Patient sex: M
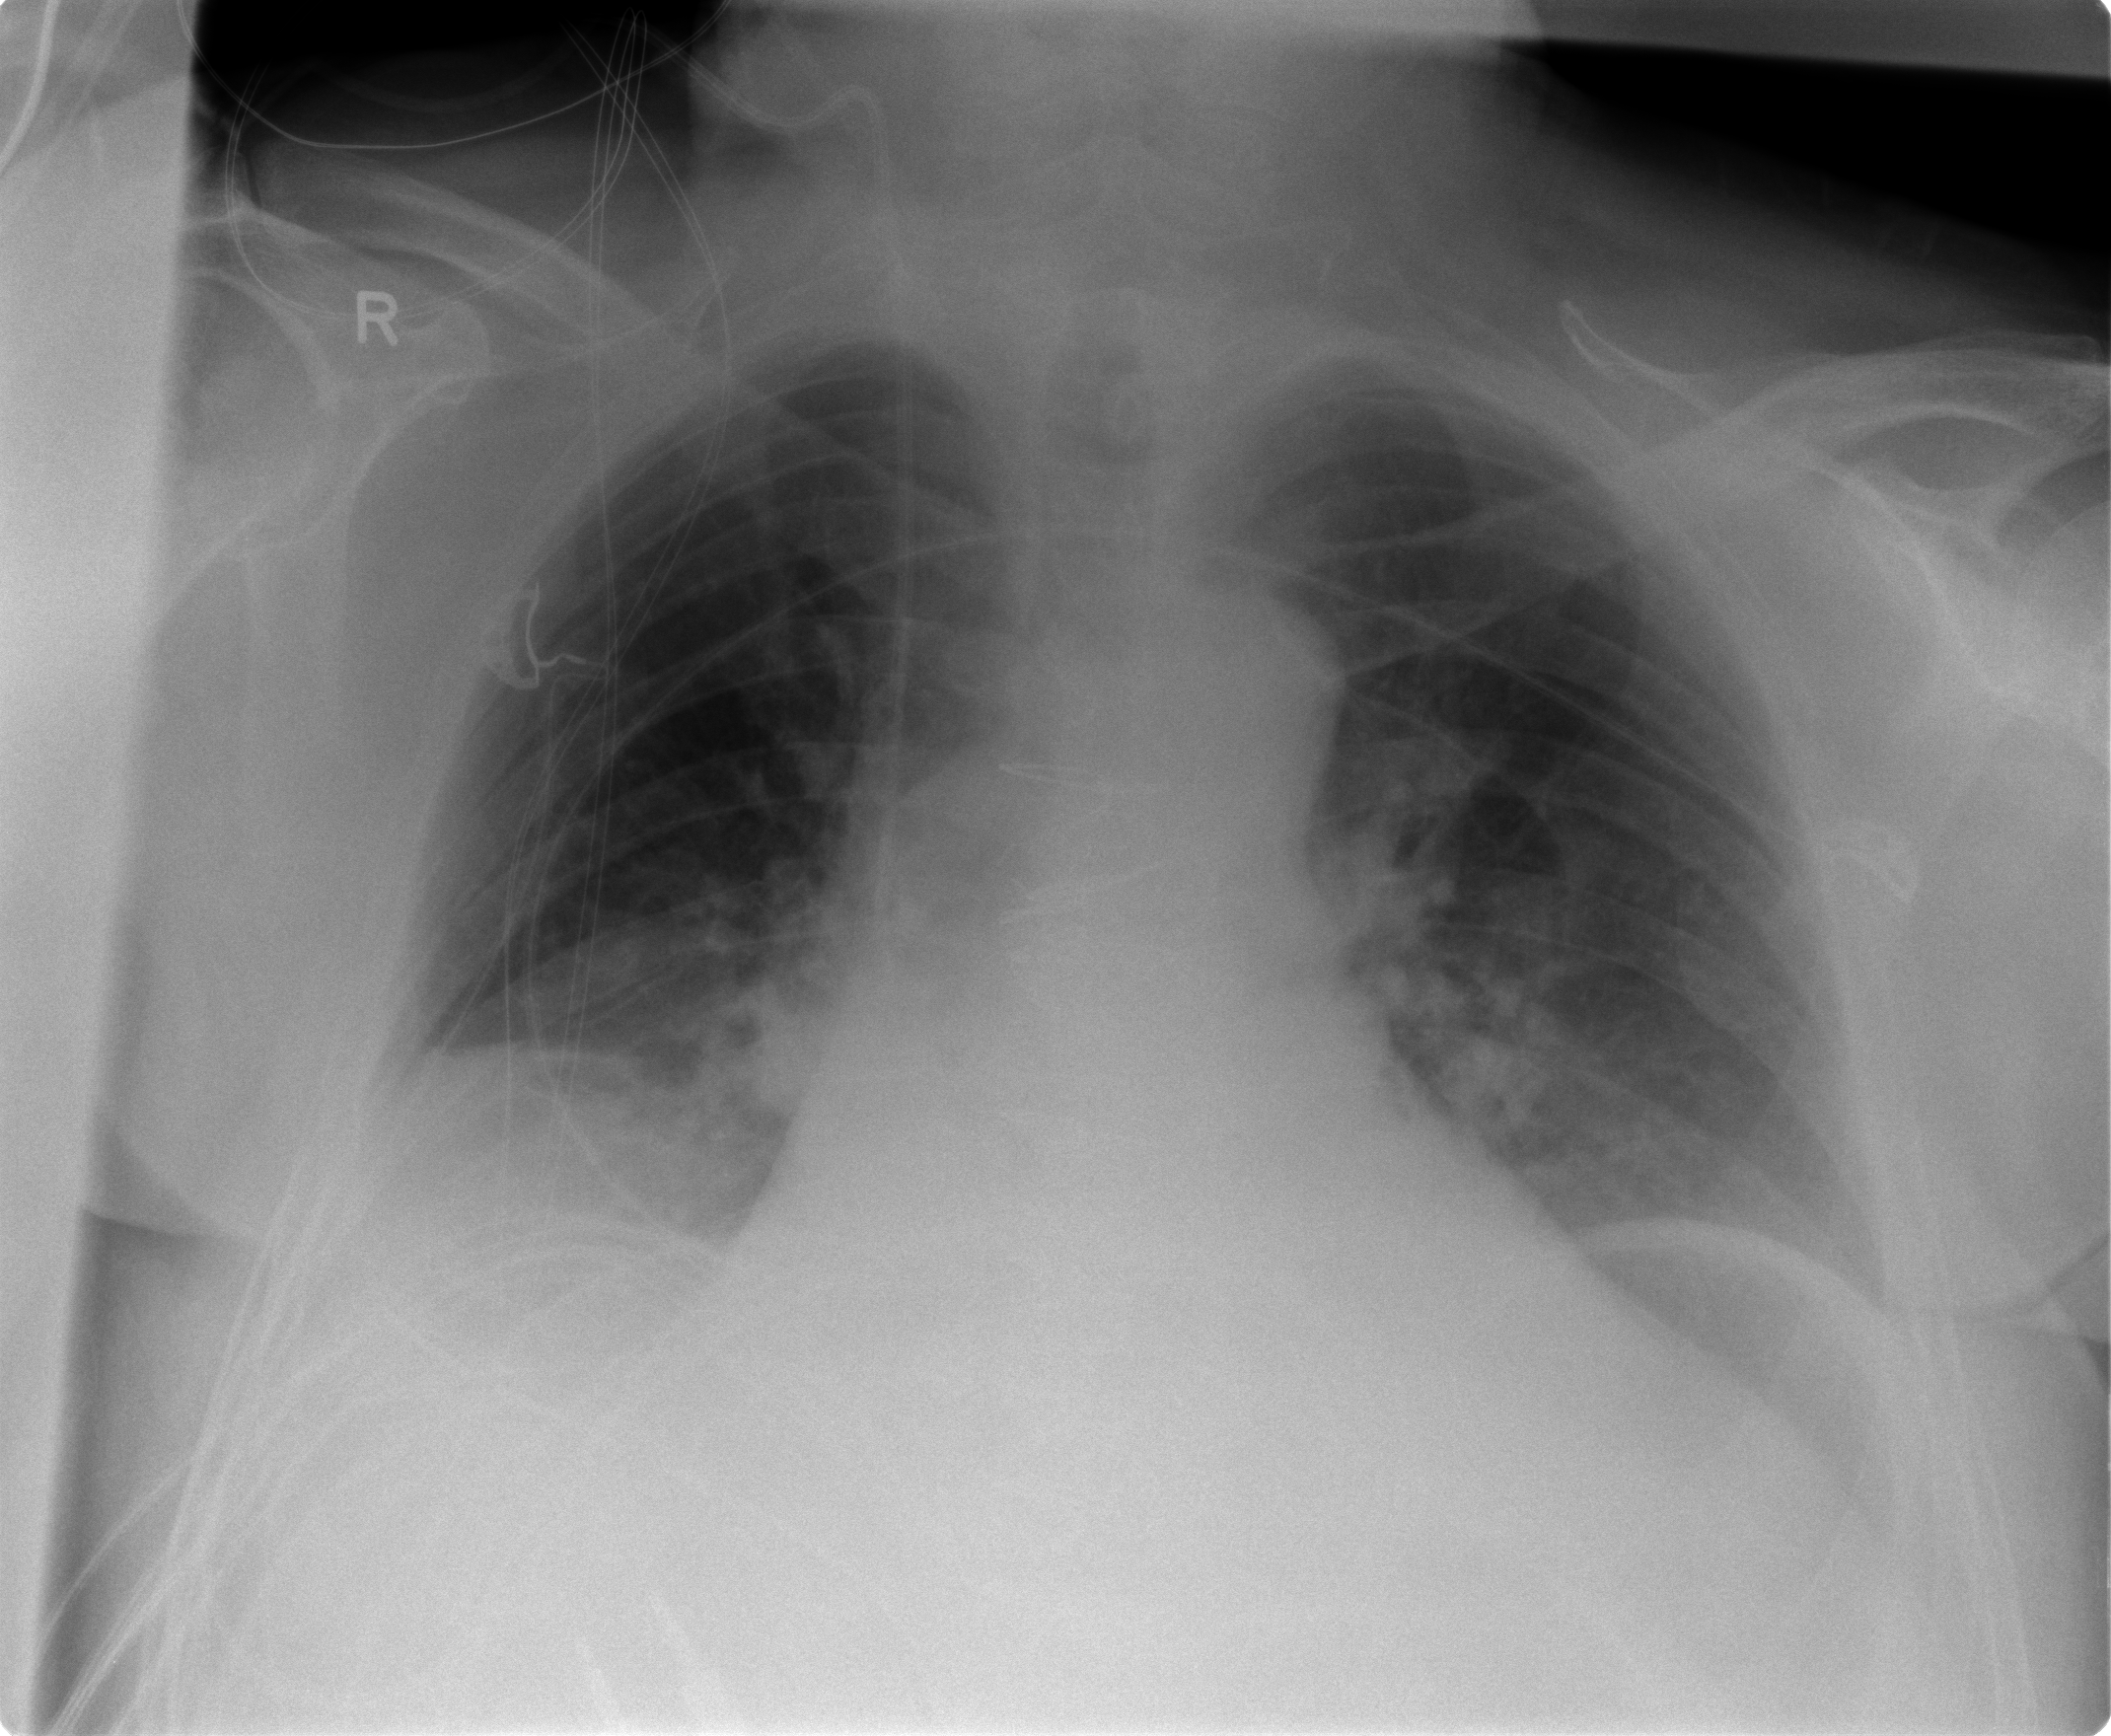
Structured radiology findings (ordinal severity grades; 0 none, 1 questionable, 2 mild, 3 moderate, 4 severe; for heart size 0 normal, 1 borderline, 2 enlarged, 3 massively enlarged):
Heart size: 2
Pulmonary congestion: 2
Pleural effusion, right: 2
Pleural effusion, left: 0
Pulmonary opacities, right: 2
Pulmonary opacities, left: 0
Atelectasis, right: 2
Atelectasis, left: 1